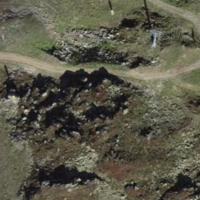
EUNIS habitat code: 26
Species observed at this site:
Anthus spinoletta